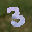
Label: 3